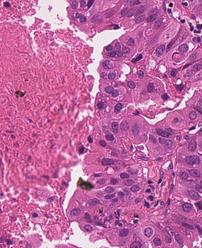
Tumor epithelial tissue: yes
Tumor-associated stroma tissue: yes
Normal tissue: no